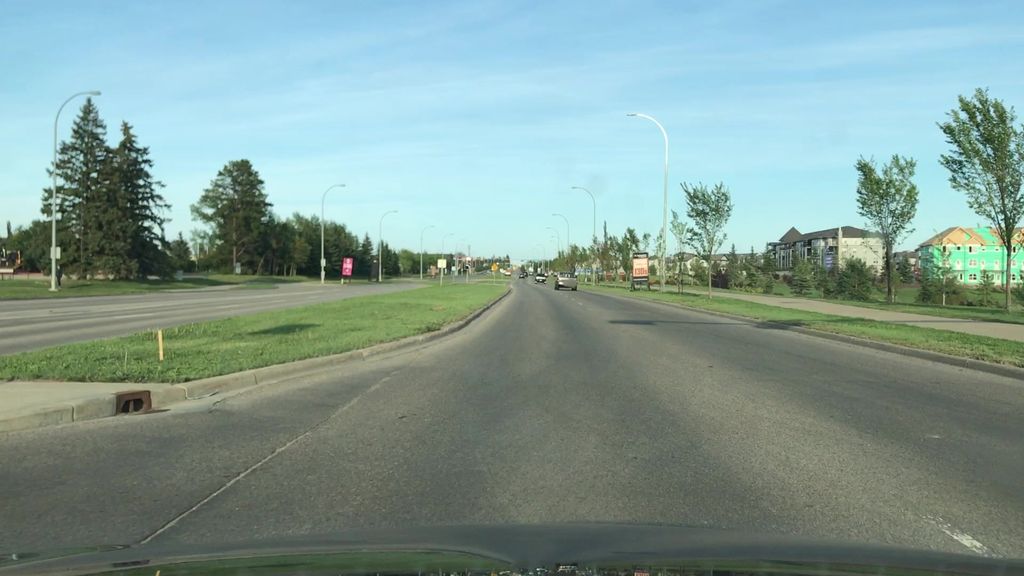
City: edmonton